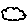
Label: cloud